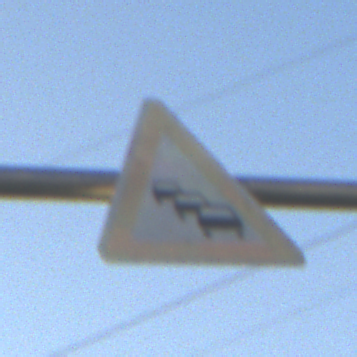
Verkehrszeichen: Stau
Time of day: SunriseSunset
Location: Outdoor (Nature)
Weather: Clear
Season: NotSpecified
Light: Natural